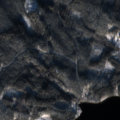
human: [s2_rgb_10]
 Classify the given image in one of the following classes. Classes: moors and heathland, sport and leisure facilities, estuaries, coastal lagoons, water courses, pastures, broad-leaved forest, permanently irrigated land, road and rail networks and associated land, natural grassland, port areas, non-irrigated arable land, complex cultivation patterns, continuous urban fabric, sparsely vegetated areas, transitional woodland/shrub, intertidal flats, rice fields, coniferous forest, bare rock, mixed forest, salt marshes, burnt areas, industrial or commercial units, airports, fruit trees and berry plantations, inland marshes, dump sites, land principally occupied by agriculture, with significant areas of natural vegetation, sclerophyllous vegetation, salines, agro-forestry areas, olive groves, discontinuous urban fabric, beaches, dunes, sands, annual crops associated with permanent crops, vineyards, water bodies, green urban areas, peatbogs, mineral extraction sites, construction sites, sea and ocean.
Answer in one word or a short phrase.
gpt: coniferous forest, mixed forest, transitional woodland/shrub, water bodies